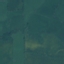
Land use / land cover: Pasture